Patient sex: M
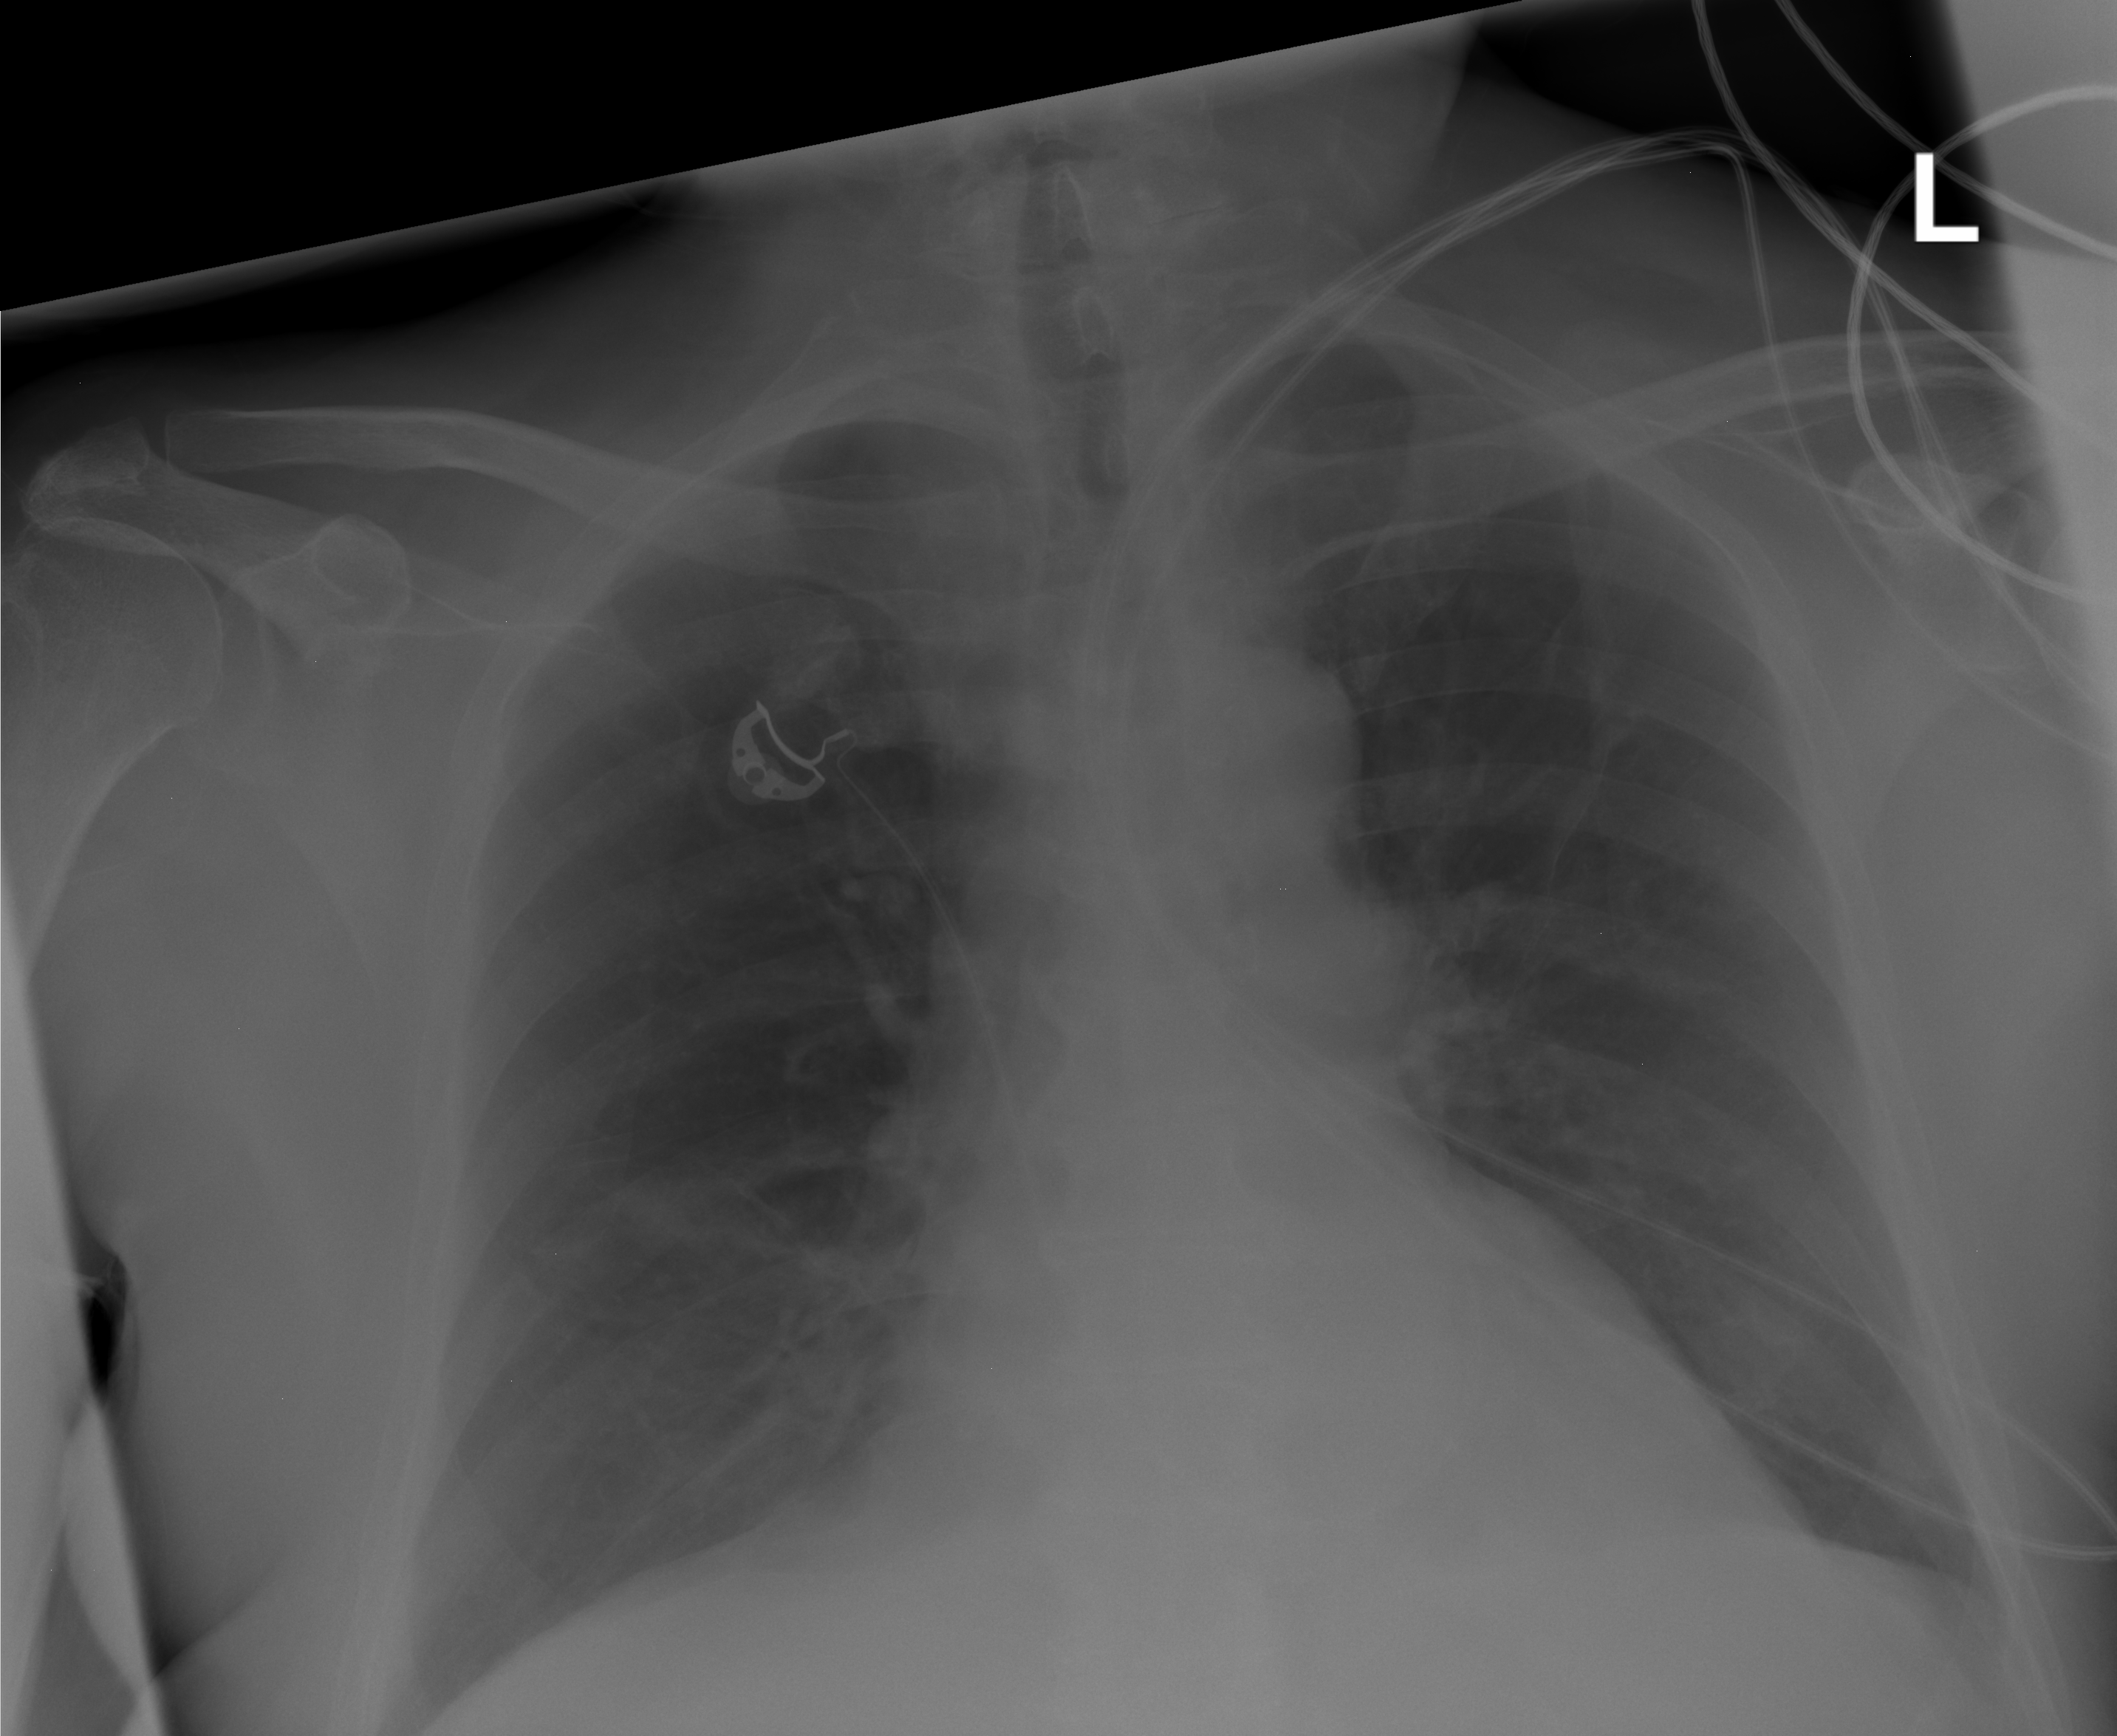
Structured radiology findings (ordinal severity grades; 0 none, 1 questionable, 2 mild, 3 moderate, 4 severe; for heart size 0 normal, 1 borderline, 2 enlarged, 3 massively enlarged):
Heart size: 0
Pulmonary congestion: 0
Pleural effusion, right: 0
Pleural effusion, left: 0
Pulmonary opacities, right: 2
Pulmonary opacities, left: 0
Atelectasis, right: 2
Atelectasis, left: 2